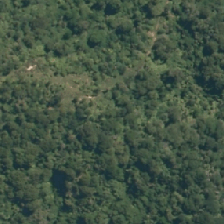
Land cover: broadleaved_indigenous_hardwood